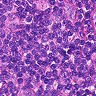
Metastatic tissue present: no